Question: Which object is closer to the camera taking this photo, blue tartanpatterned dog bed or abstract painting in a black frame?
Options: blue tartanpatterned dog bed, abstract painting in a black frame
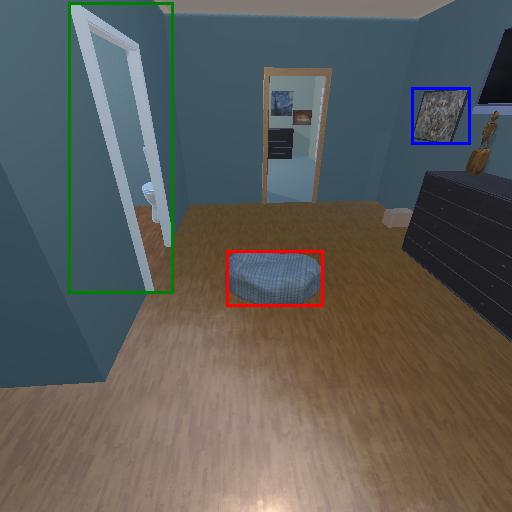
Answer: blue tartanpatterned dog bed